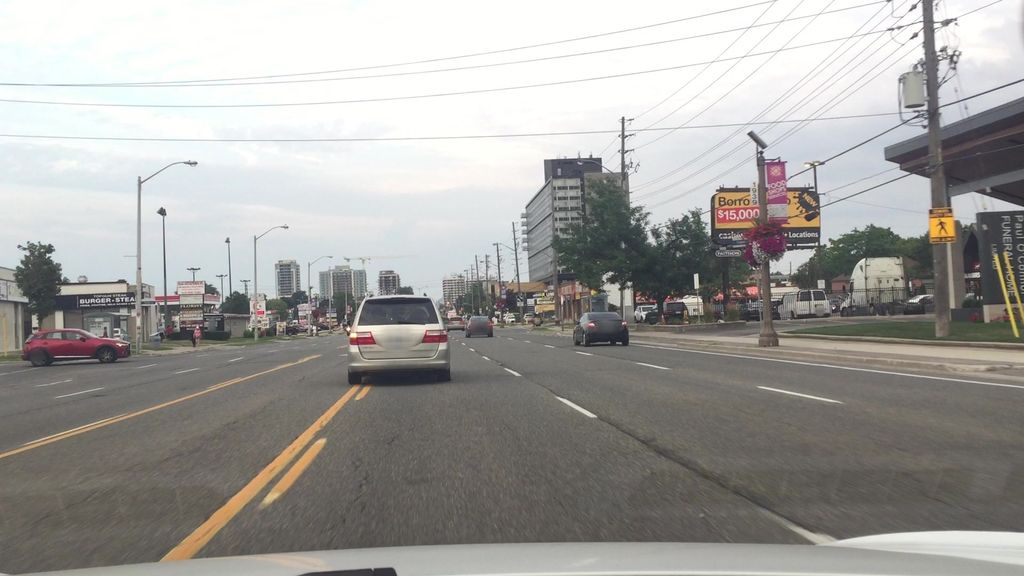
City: toronto